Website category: jobs
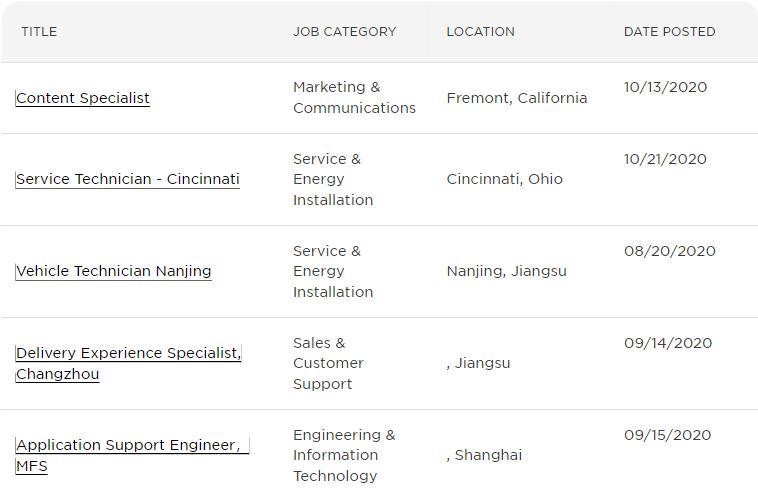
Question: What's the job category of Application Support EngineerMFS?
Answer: Engineering & Information Technology

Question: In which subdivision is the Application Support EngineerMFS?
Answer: Engineering & Information Technology

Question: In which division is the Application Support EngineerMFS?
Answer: Engineering & Information Technology

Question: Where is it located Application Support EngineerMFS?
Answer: Engineering & Information Technology

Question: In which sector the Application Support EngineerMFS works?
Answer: Engineering & Information Technology

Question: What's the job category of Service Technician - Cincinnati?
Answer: Service & Energy Installation

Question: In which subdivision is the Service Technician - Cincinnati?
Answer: Service & Energy Installation

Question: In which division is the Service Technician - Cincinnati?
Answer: Service & Energy Installation

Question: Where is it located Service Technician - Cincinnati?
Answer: Service & Energy Installation

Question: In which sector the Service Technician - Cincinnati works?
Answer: Service & Energy Installation

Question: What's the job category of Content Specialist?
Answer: Marketing & Communications

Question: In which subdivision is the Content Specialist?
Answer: Marketing & Communications

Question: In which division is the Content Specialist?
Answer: Marketing & Communications

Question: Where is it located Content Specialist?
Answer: Marketing & Communications

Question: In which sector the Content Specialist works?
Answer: Marketing & Communications

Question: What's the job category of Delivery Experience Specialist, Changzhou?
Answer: Sales & Customer Support

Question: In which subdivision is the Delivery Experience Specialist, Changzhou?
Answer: Sales & Customer Support

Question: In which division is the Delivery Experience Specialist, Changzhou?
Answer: Sales & Customer Support

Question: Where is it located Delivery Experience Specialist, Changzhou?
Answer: Sales & Customer Support

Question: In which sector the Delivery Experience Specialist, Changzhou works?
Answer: Sales & Customer Support

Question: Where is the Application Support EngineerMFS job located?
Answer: , Shanghai

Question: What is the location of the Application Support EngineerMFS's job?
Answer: , Shanghai

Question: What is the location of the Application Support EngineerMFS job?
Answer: , Shanghai

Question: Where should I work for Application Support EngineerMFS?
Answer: , Shanghai

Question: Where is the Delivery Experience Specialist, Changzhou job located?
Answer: , Jiangsu

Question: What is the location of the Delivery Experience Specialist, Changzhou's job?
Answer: , Jiangsu

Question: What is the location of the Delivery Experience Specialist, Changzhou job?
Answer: , Jiangsu

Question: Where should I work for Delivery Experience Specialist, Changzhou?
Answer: , Jiangsu

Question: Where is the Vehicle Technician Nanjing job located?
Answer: Nanjing, Jiangsu

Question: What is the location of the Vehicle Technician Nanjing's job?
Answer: Nanjing, Jiangsu

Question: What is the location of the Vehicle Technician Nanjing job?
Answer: Nanjing, Jiangsu

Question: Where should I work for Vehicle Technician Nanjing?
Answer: Nanjing, Jiangsu

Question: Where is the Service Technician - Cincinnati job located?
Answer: Cincinnati, Ohio

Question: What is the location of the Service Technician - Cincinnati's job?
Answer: Cincinnati, Ohio

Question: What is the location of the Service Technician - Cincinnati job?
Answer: Cincinnati, Ohio

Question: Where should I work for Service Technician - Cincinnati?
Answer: Cincinnati, Ohio

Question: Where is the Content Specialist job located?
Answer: Fremont, California

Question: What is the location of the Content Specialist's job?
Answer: Fremont, California

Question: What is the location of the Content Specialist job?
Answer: Fremont, California

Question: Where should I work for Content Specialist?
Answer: Fremont, California

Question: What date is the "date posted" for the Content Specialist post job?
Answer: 10/13/2020

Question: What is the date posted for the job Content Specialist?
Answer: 10/13/2020

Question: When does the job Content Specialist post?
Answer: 10/13/2020

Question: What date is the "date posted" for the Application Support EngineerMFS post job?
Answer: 09/15/2020

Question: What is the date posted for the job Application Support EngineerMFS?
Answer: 09/15/2020

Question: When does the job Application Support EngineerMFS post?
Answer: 09/15/2020

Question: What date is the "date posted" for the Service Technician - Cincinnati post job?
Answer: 10/21/2020

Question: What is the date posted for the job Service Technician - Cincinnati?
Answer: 10/21/2020

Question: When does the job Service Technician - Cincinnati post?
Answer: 10/21/2020

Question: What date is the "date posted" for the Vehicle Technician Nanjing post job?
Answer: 08/20/2020

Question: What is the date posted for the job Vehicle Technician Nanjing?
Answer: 08/20/2020

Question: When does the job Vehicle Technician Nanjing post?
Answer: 08/20/2020

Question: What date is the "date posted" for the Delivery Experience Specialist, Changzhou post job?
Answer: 09/14/2020

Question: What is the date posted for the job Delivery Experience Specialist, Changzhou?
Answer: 09/14/2020

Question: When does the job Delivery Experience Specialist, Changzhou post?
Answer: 09/14/2020

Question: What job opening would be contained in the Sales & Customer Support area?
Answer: Delivery Experience Specialist, Changzhou

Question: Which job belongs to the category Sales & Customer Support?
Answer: Delivery Experience Specialist, Changzhou

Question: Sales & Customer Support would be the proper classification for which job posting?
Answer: Delivery Experience Specialist, Changzhou

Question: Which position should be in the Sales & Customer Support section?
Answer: Delivery Experience Specialist, Changzhou

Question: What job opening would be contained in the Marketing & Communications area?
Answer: Content Specialist

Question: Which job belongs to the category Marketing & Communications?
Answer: Content Specialist

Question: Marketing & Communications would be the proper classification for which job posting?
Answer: Content Specialist

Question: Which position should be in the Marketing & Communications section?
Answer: Content Specialist

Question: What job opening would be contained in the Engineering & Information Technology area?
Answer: Application Support EngineerMFS